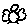
Label: bird